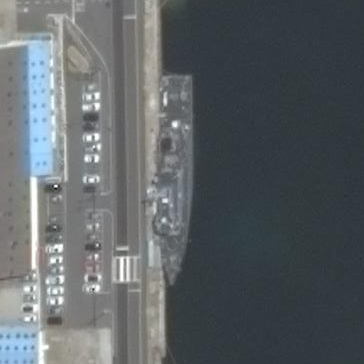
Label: destroyer